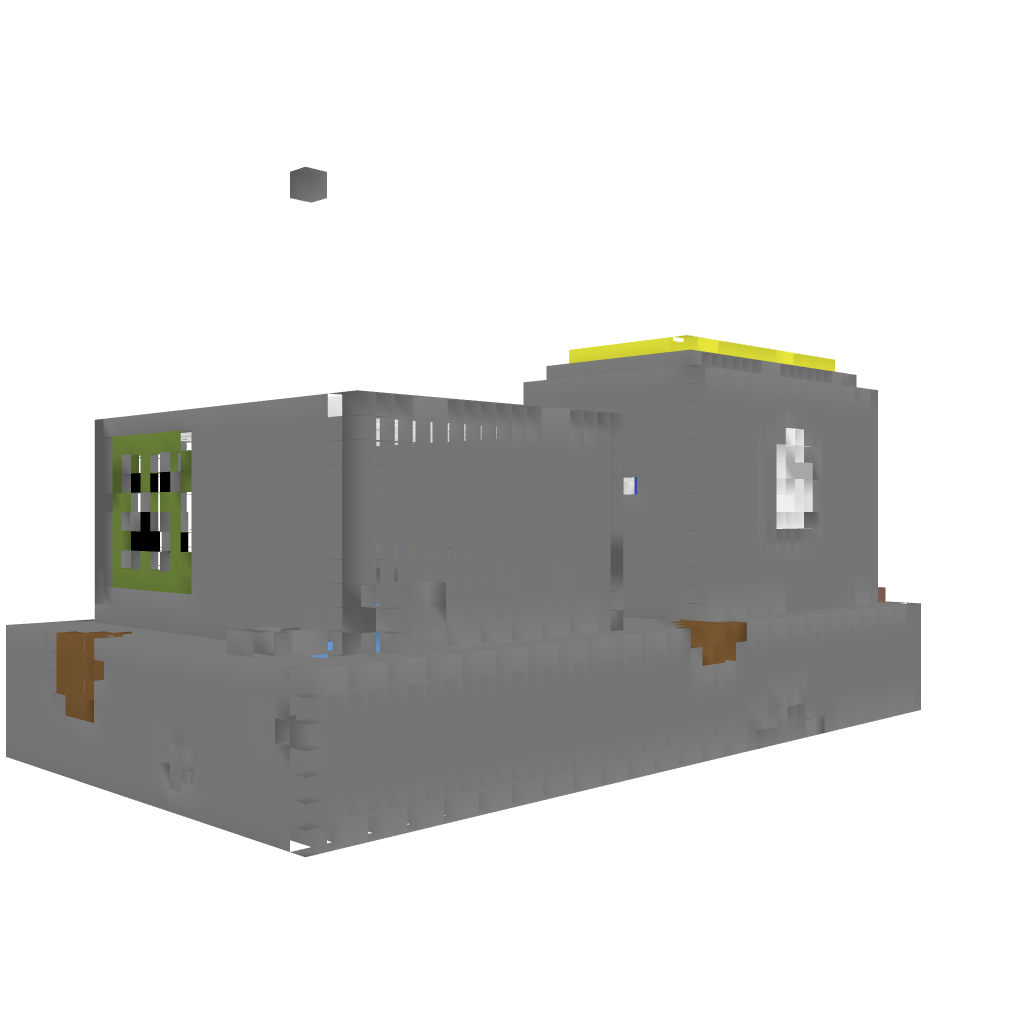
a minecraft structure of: Decoration Church + Secret Room bad low quality